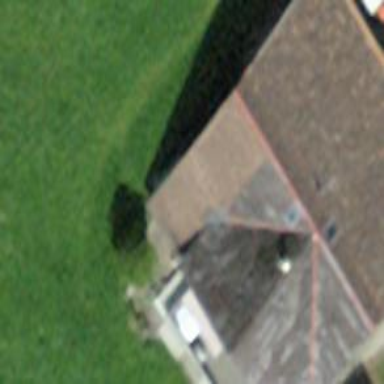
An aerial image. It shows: Farm building.